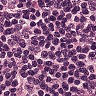
Metastatic tissue present: no